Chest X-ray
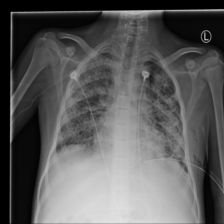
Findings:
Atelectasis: negative
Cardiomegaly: negative
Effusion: negative
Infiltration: negative
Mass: negative
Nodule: negative
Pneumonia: negative
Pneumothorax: positive
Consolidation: negative
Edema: negative
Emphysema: positive
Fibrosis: negative
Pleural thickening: negative
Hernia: negative